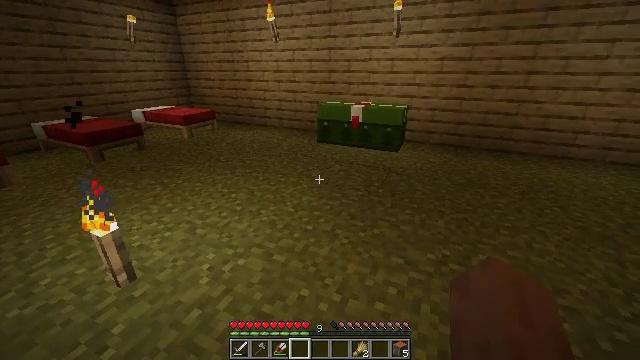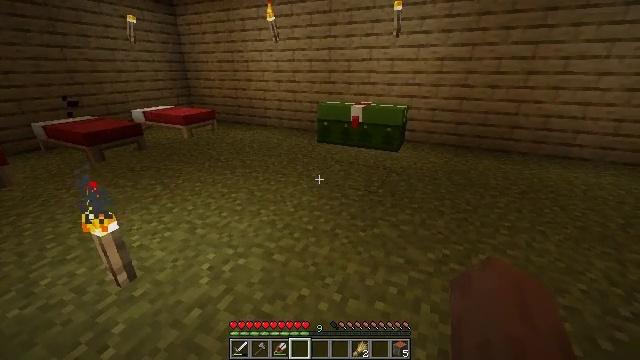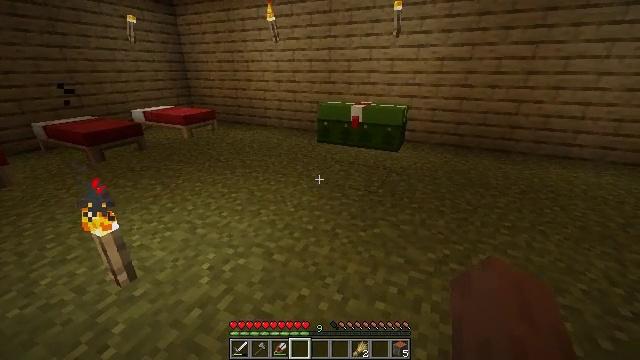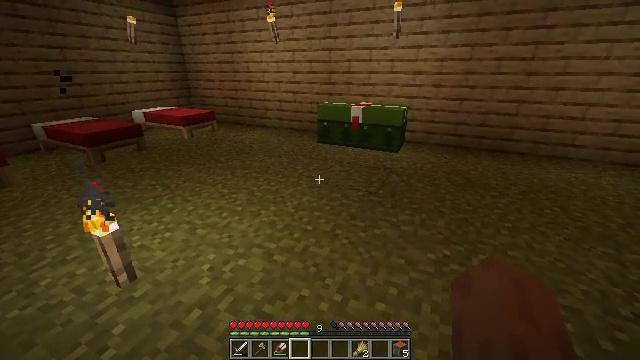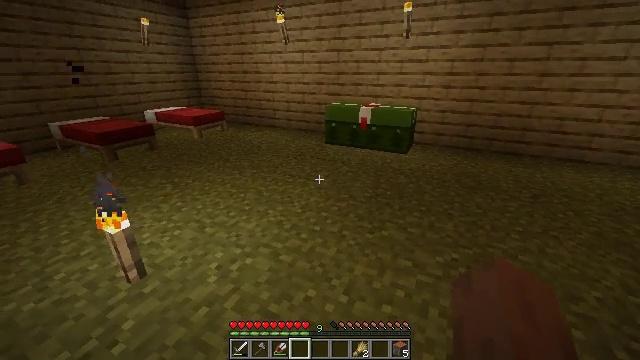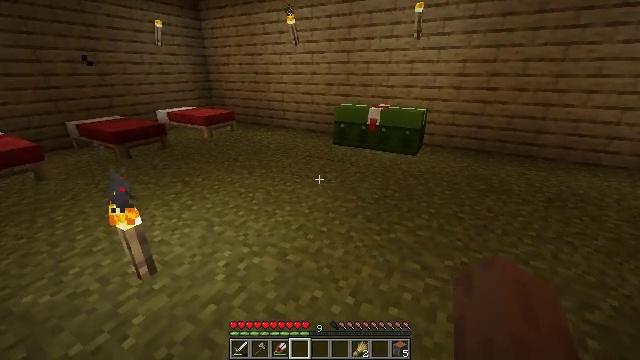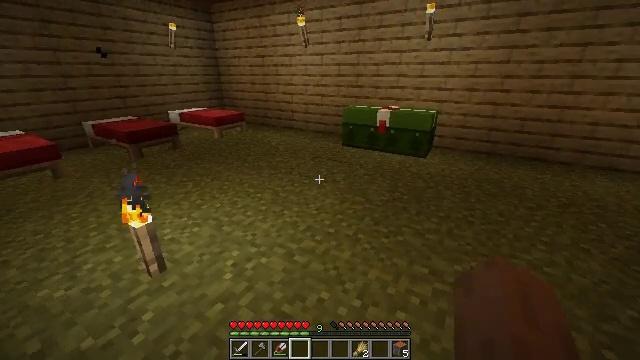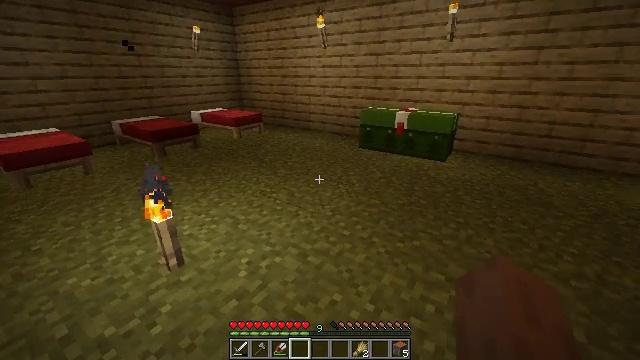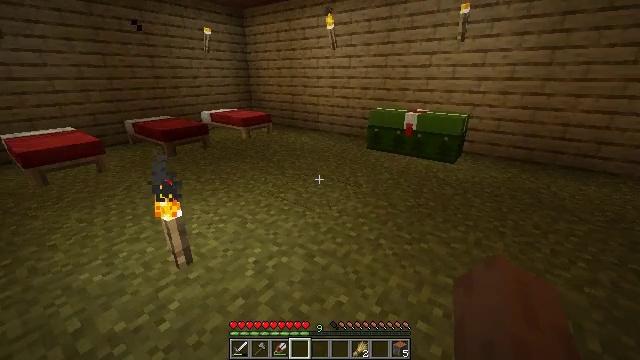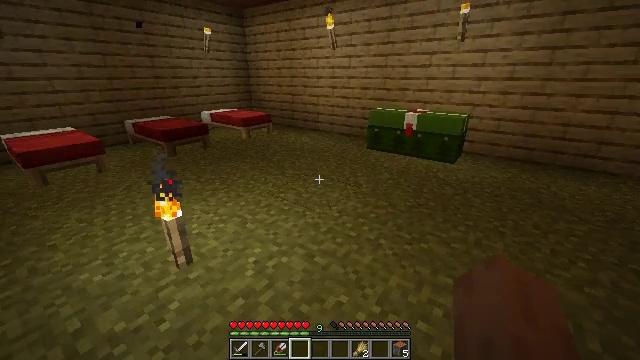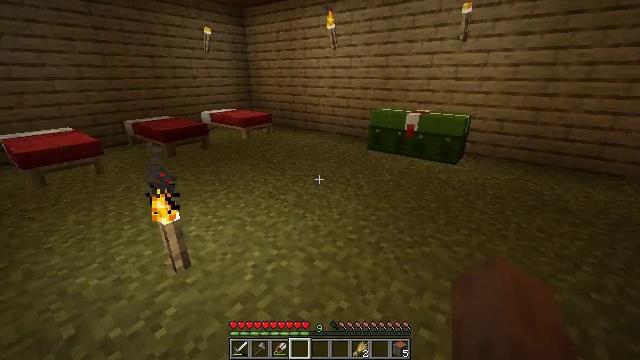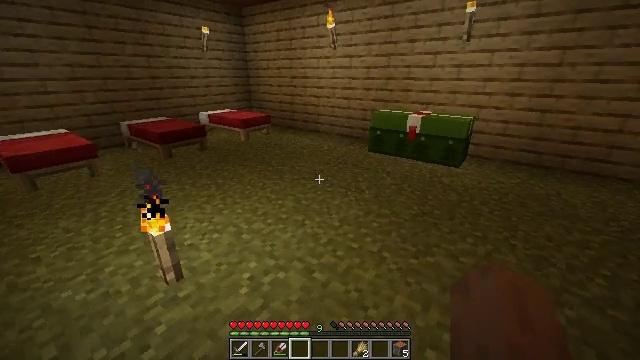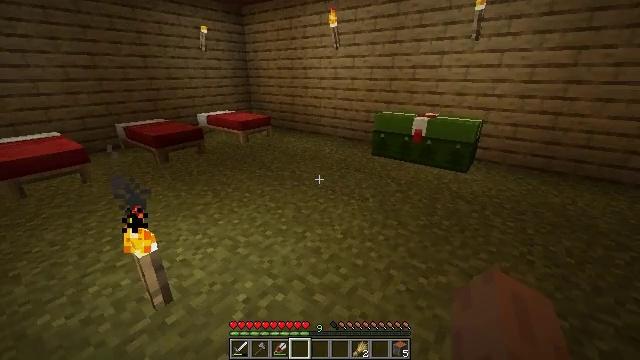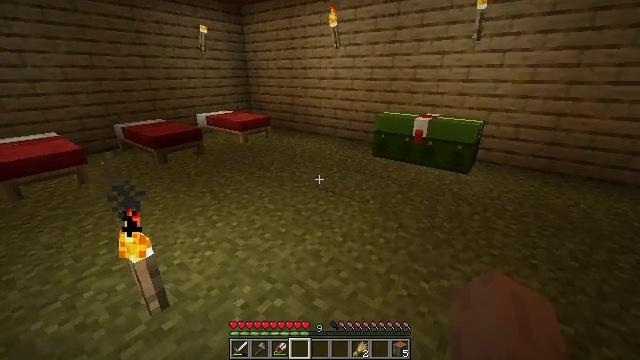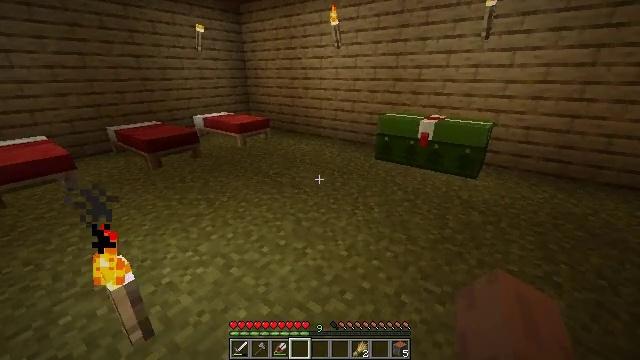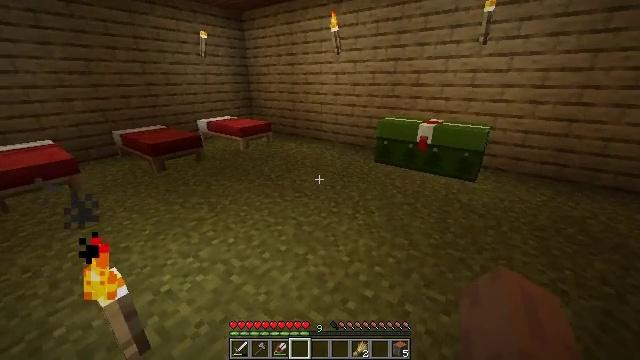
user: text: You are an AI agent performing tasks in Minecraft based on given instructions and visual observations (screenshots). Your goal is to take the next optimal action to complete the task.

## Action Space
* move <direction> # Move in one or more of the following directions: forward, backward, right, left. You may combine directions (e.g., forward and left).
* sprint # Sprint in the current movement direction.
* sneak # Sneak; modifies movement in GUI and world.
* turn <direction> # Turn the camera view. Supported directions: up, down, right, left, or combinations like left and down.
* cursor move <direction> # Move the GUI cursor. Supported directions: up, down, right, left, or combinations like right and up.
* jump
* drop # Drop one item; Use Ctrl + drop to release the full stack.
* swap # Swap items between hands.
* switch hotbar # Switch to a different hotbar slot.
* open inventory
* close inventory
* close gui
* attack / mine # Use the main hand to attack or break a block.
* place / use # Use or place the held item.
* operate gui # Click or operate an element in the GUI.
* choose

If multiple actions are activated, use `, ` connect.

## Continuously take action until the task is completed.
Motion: motion action
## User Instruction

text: Take acacia planks to craft a acacia boat.
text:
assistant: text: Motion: no_op
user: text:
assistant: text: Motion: no_op
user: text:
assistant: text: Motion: no_op
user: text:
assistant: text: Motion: turn left
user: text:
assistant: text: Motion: turn left
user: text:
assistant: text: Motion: turn left
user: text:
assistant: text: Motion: turn left
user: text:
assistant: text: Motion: turn left
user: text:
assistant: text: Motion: no_op
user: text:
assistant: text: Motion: move forward
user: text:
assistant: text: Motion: move forward
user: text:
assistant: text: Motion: move forward
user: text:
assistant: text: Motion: no_op
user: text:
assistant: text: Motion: move forward
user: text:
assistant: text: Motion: move forward
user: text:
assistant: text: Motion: move forward
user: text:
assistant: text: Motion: move forward
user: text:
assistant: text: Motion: move forward
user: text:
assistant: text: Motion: move forward
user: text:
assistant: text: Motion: move forward
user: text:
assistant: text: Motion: move forward
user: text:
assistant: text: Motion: move forward
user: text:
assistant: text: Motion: move forward
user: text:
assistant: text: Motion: move forward
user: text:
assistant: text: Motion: move forward, turn left
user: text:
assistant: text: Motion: move forward, turn left
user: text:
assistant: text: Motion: move forward, turn left
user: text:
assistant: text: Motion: move forward, turn left
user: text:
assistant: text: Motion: turn left
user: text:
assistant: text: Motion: turn left